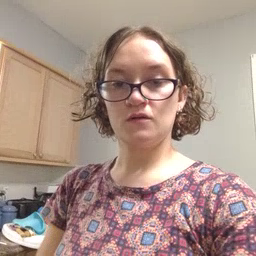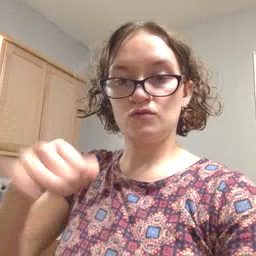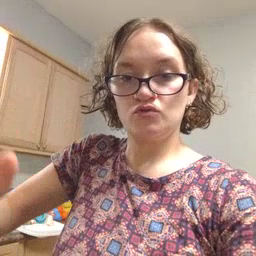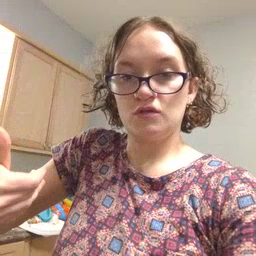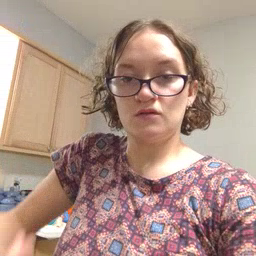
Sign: jeans